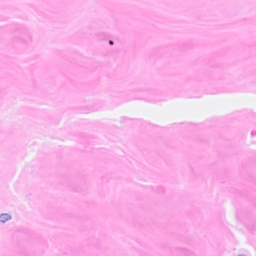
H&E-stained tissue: Breast